Question: I want to sort by chart_num and DATE. However, the following results are printed out when aligned:
in this my code:
'''
SELECT *
FROM (
SELECT id, chart_num, chart_name, MIN(DATE) AS DATE, amount, (COUNT(*) = 2) AS result, card_check
FROM (
(
SELECT id, hpd.chart_num AS chart_num, hpd.chart_name AS chart_name, hpd.visit AS DATE, card_amount_received AS amount, card_check_modify AS card_check
,row_number() over (PARTITION BY card_amount_received ORDER BY id) AS seqnum
FROM hospital_payment_data hpd
WHERE store_mbrno = '135790' AND card_amount_received > 0
)
UNION ALL (
SELECT id, ncd. chart_num AS chart_num, ncd. chart_name AS chart_name, DATE_FORMAT(ncd.tranDate,'%Y-%m-%d') AS DATA, amount, card_check_result AS card_check
,row_number() over (PARTITION BY amount ORDER BY id) AS seqnum
FROM noti_card_data ncd
WHERE (mbrNo = '135790' OR mbrNo = '135791') AND cmd ='seungin'
)
) X
GROUP BY amount, seqnum
ORDER BY result DESC
) a
ORDER BY a.DATE DESC
'''

The result I want is that the NULL value goes back to the latest DATE, and if there is a chart_num, I want to sort it in order of chart_num and DATE.
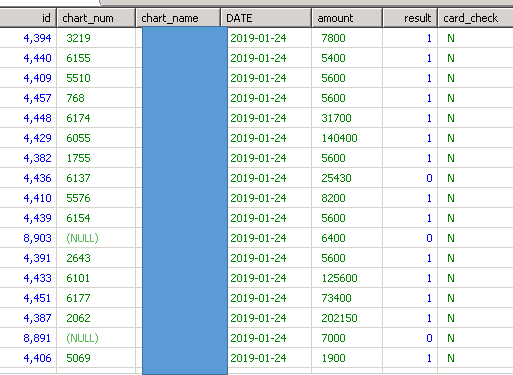
Answer: It feels like I'm missing something else with this question, but you can separate columns in the 'ORDER BY' with a comma. It's not clear from your text whether you want dates grouped within the same chart_num or charts grouped within the same date, but if I guessed wrong you can just swap it.
Also, the 'ORDER BY result DESC' is completely extra. It adds nothing to the results, and by removing it we can get rid of a whole level of nesting.
'''
SELECT id, chart_num, chart_name, MIN(DATE) AS DATE, amount, (COUNT(*) = 2) AS result, card_check
FROM (
(
SELECT id, hpd.chart_num AS chart_num, hpd.chart_name AS chart_name, hpd.visit AS DATE, card_amount_received AS amount, card_check_modify AS card_check
,row_number() over (PARTITION BY card_amount_received ORDER BY id) AS seqnum
FROM hospital_payment_data hpd
WHERE store_mbrno = '135790' AND card_amount_received > 0
)
UNION ALL (
SELECT id, ncd.chart_num, ncd.chart_name, DATE_FORMAT(ncd.tranDate,'%Y-%m-%d'), amount, card_check_result
,row_number() over (PARTITION BY amount ORDER BY id) AS seqnum
FROM noti_card_data ncd
WHERE mbrNo IN ('135790', '135791') AND cmd ='seungin'
)
) X
GROUP BY amount, seqnum
ORDER BY MIN(DATE), coalesce(chart_num,-1), result DESC
'''